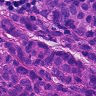
Metastatic tissue present: yes